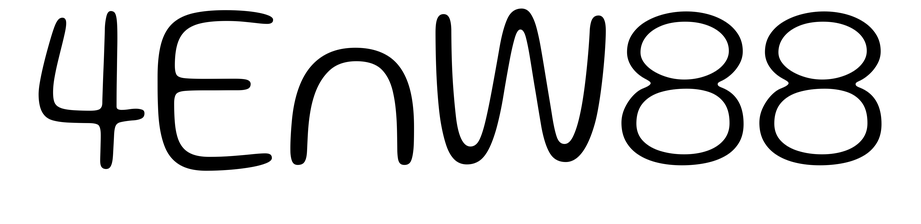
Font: Gluten_ExtraLight